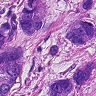
Metastatic tissue present: yes